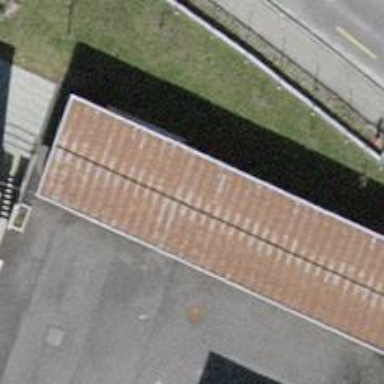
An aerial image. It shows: Garage building.